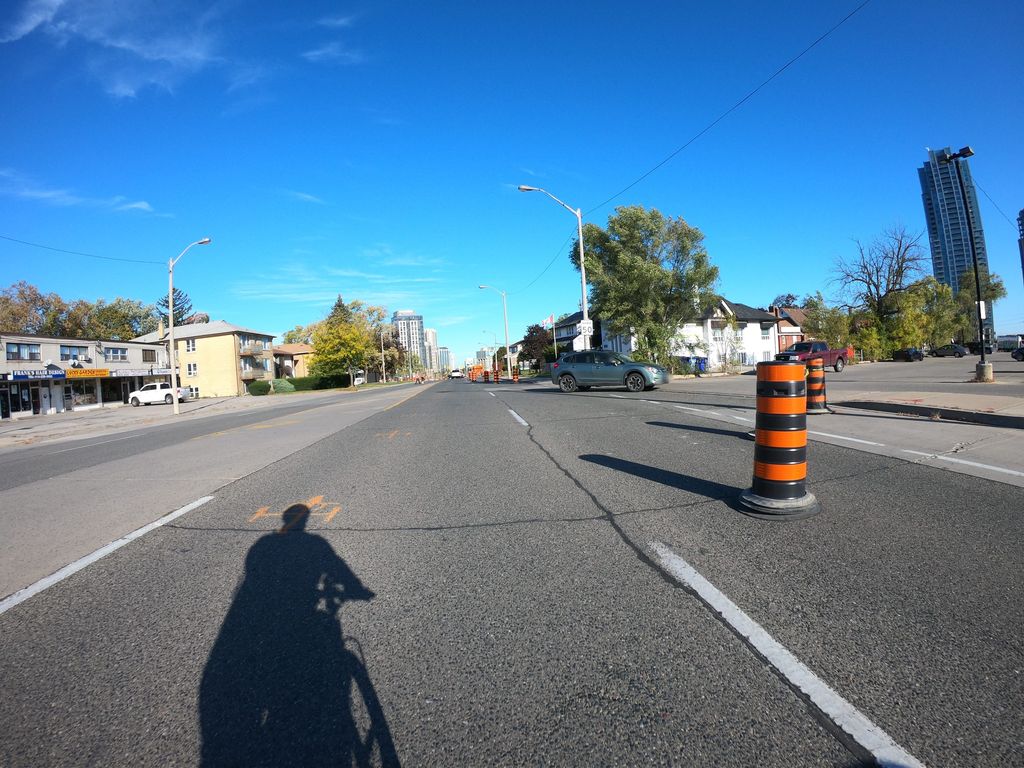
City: toronto